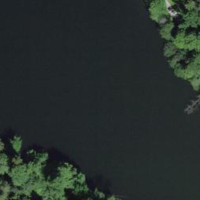
EUNIS habitat code: 14
Species observed at this site:
Cephalanthera longifolia
Erithacus rubecula